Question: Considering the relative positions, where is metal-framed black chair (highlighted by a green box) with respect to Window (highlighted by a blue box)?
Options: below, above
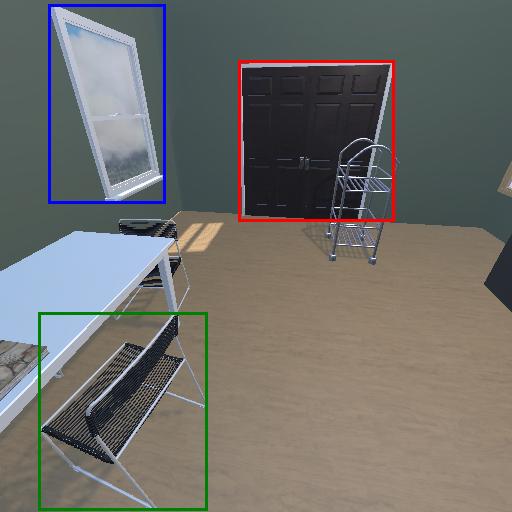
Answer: below